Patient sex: M
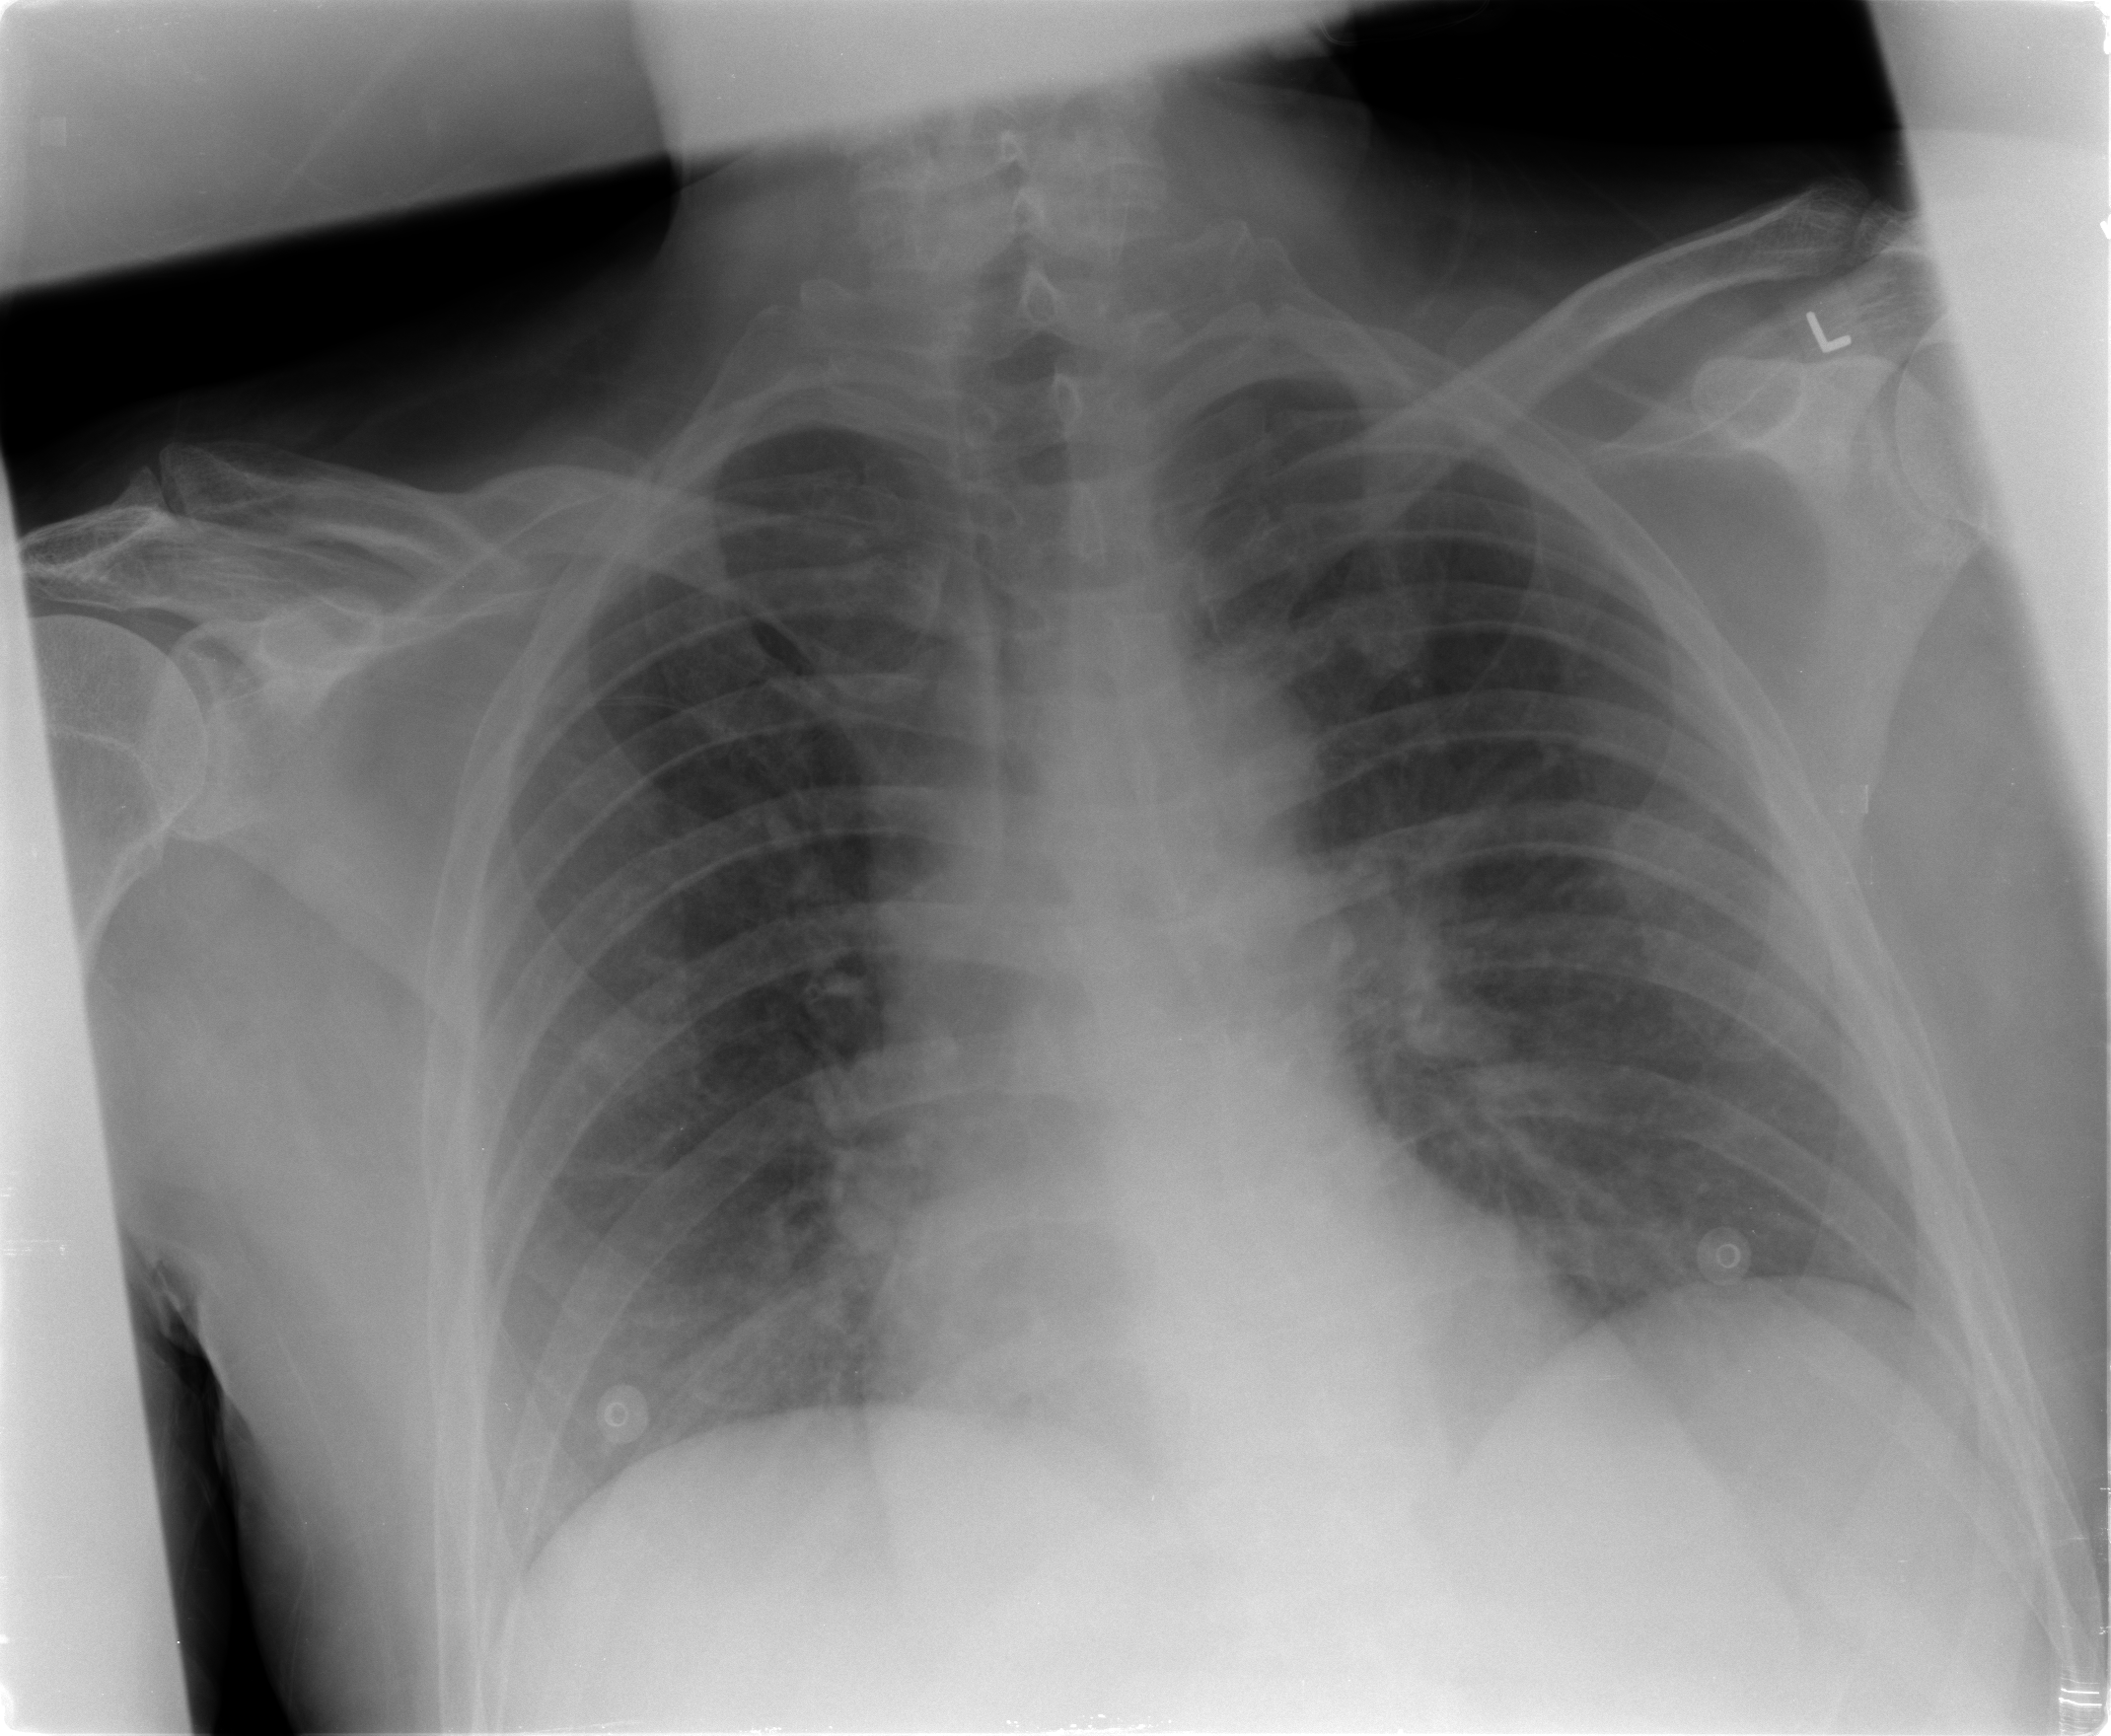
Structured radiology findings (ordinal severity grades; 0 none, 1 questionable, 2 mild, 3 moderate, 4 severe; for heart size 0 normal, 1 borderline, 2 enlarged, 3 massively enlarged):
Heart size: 0
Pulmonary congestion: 2
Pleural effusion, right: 0
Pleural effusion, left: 0
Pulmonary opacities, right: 0
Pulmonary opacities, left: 1
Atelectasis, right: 1
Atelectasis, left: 1